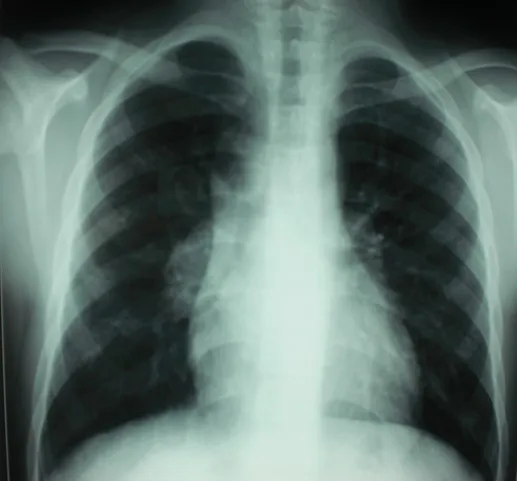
Chest radiography: superior mediastinal enlargement.
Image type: radiology (x_ray)